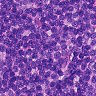
Metastatic tissue present: no